Field crop: maize
Growth stage: 1
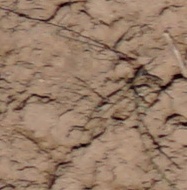
Species: lolium